Field crop: maize
Growth stage: 2
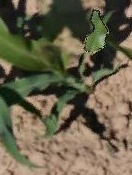
Species: maize